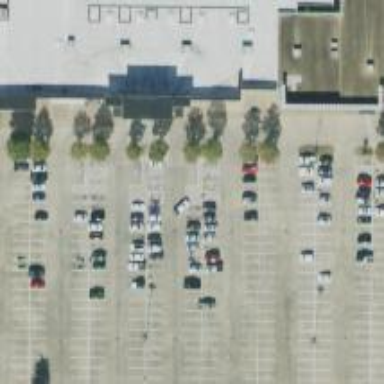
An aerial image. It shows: Parking space.